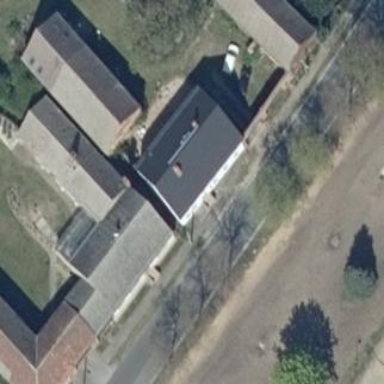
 the roof's color is grey and oriented along its structure."